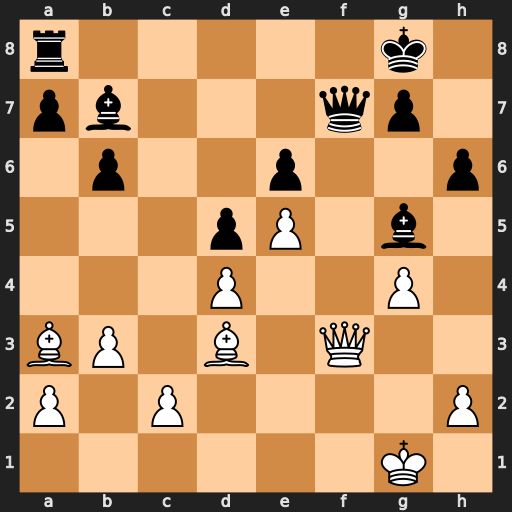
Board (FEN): r5k1/pb3qp1/1p2p2p/3pP1b1/3P2P1/BP1B1Q2/P1P4P/6K1
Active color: w
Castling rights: -
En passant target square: -
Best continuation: Bh7+ Kxh7 Qxf7